Question: in WPF i have a datagrid, populated with an ItemSource:
'''
myDataGrid.ItemsSource = myData;
'''
I'd like to set the width of the column 0 to a specific width. If i type this code:
'''
var tmp = myDataGrid.Columns;
'''
why tmp is null?
How can i resize a specific column from code behind?
I put an image example: the datasource is "newListModel" that has 4 rows and each item has 3 columns. If i try to get the columns 0 i get an exception outofrange

I have only this in XAML for the definition of the datagrid:
'''
<DataGrid x:Name="dataGridListe" HorizontalAlignment="Left" Margin="10,303,0,0" VerticalAlignment="Top" Height="155" Width="676" CanUserAddRows="False" MouseDoubleClick="dataGridListe_MouseDoubleClick"/>
'''
Thanks
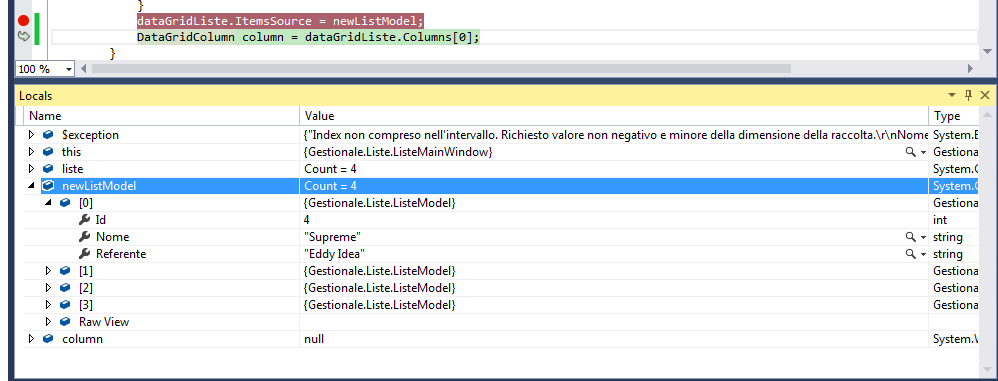
Answer: You have to define the columns in the XAML also set the AutoGenerateColumns to be False.
'''
<DataGrid x:Name="dataGridListe" VerticalAlignment="Top" AutoGenerateColumns="False" >
<DataGrid.Columns>
<DataGridTextColumn Header="YourProperty1" Binding="{Binding Path=YourProperty1}"/>
<DataGridTextColumn Header="YourProperty2" Binding="{Binding Path=YourProperty2}"/>
....
</DataGrid.Columns>
</DataGrid>
'''
Then, You need to specify the index of the column
'''
DataGridColumn column = dataGridListe.Columns[0];
column.Width = 200;
'''